Question: Since Java updated its security settings in Jan. and I can't afford a trusted certificate to sign in my jar file online, which is about 200 USD a year, I just converted my Processing2 jar file to Processing1.5 JavaScript file. And now the problem is, to let visitors see the js output, I have to let them at least 'read' my pde file, while I don't want to make my source code public.
So how can I present my work without releasing my source code? Thanks a lot!
my processing folder under /var/www/html/visual:
'''
-rw-r--r--. 1 root root 2709 Sep 10 21:03 main.pde
-rw-r--r--. 1 root root 238 Mar 6 15:12 proj01.html
-rw-r--r--. 1 root root 231867 Mar 4 23:55 processing-1.4.1.min.js
'''
the html file looks like (so visitors know my pde file name):
'''
<!DOCTYPE html>
<html>
<head>
<script src="processing-1.4.1.min.js"></script>
</head>
<body>
<canvas data-processing-sources="main.pde"></canvas>
</body>
</html>
'''
and the self-signed jar file is blocked by Java Update51 unless visitors manually set the security level to the lowest. Only certificates bought from services like Symantec or Godaddy can let the jar file run smoothly in a browser.

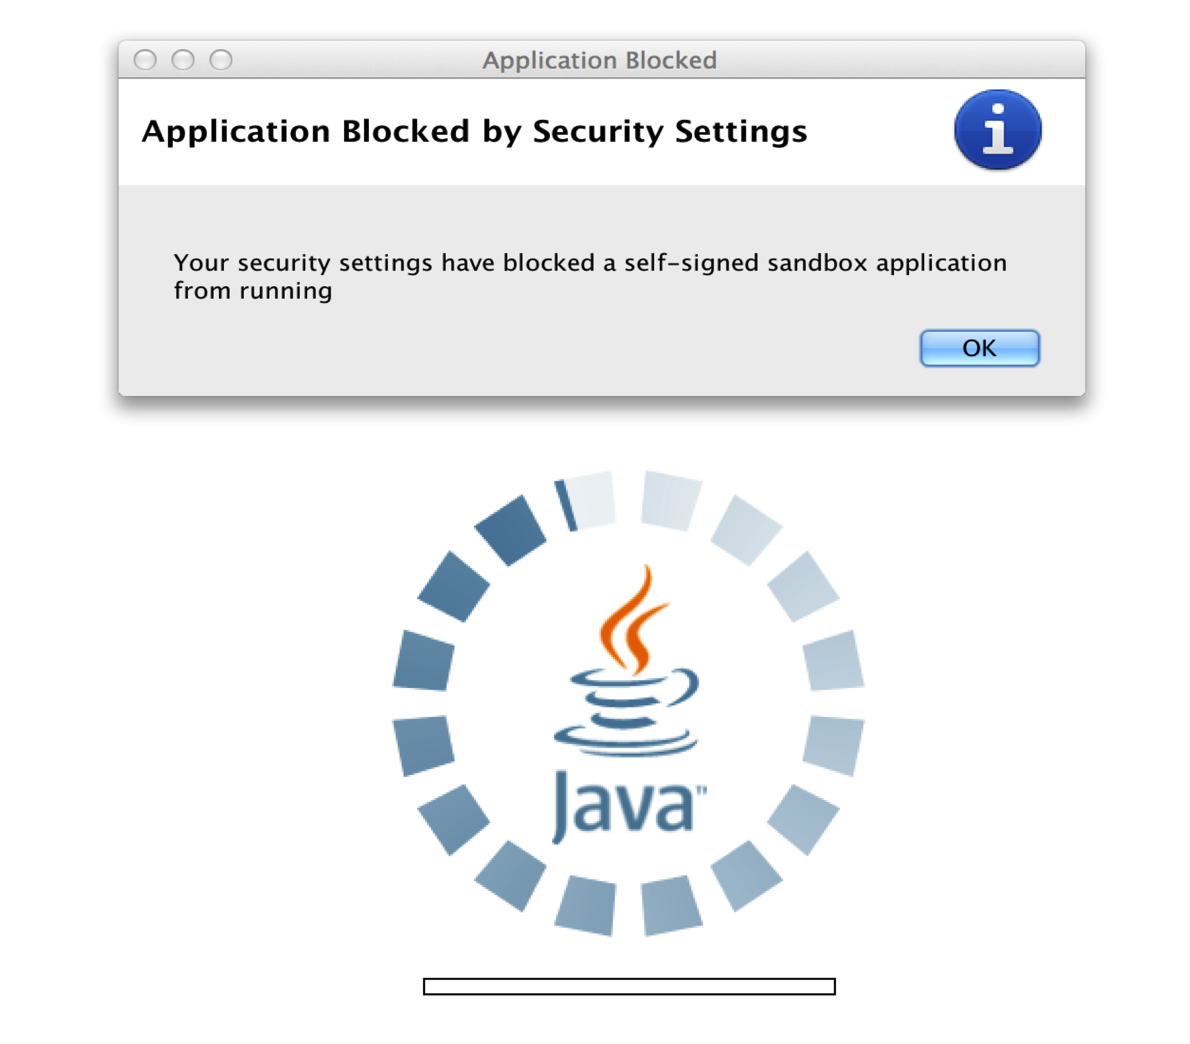
Answer: Yes there are easy ways to hide code (and any other assets). They aren't bulletproof, it's as close as I could get to compiled code without getting overly paranoid. What you see here is a self-executing anonymous function, leaving nothing behind but dust and ashes (and of course a running processing.js sketch). Inside that function goes your processing code, base64 encoded (see marked spot, see below for more info)
It will also import the library, setup the canvas, and run it. No pde, no script element, no canvas-id except what Processing sets. No reference to the code except somewhere inside the global Processing library object, couldn't find it after 5 mins so I considered it safe enough.)
'''
(function(){
var lib,code;
code=atob("/*YOUR BASE64 ENCODED CODE GOES HERE*/");
lib = document.createElement("script");
lib.src="processing-1.4.1.min.js";
document.head.appendChild(lib);
lib.onload=function(){
var canvas,pjs;
canvas = document.createElement("canvas");
document.body.appendChild(canvas);
pjs = new Processing(canvas,code);
this.onload=null;
}
})()
'''
Additional info about base64 encoding:
This methods transforms anything into a Datastring.
You use btoa() to encode, or atob() to decode. There are websites that will do the encoding for you, it's more comfortable if you have big files that are -not- already in javascript like in your case.
It can be applied on all sorts of assets, making it possible to create entire games with sound and textures without external Resources for example. But it's just another way to represent your data, it's not really "compiled" as encoding doesn't permanently change the code you don't need to do anything but run atob() on the string and it's instantly back in original form.
Additional info about how to run the script:
You can hide the script tags somewhere in the dom tree (may be the easiest solution) Load it at an external javascript (maybe even experiment with obscure file names, omitting the .js extension or using another one) Here you could also apply minification. Your base64 string will most likely be 95% of your code and the rest will be minified and almost indistinguishable from encoded data.
There are tons of ways to improve that, in all directions, but I wanted to stick to the ones I think are most practical to you. If you want more, just ask.